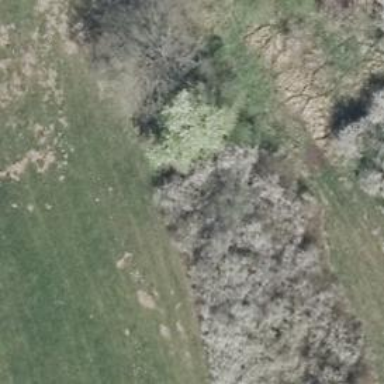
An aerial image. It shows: Patch of scrub vegetation.